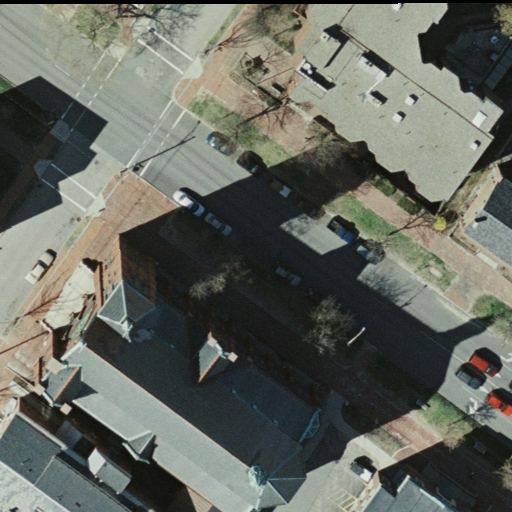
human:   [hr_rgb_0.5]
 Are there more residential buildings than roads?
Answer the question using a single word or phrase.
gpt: yes

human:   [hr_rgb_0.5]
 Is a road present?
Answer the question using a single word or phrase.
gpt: yes

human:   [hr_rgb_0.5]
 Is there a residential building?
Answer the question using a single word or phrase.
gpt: yes

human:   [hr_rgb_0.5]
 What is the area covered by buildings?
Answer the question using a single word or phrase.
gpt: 7626m2

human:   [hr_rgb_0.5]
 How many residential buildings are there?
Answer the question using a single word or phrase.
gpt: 6

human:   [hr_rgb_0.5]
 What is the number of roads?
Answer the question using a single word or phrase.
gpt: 2

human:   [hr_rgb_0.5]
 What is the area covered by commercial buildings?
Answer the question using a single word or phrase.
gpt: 0m2

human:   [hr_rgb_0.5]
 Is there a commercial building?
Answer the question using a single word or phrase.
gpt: no

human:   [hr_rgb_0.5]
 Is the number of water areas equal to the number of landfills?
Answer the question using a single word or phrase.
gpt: yes

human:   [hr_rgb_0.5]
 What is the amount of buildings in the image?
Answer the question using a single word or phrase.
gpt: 6

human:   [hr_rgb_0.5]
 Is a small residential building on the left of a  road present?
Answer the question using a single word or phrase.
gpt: yes

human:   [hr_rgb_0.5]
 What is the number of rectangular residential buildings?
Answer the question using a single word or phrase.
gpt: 2

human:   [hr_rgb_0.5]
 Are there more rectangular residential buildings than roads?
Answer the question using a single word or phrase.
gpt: no

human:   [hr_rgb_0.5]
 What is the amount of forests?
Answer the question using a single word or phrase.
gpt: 0

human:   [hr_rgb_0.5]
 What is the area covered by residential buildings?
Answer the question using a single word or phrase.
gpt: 7626m2

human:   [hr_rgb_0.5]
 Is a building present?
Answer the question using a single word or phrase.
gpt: yes

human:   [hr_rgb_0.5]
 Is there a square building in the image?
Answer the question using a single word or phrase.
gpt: no

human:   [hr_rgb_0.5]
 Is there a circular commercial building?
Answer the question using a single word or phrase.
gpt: no

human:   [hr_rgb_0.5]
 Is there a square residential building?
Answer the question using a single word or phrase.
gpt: no

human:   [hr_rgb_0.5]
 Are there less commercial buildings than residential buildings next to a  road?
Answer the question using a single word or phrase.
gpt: yes

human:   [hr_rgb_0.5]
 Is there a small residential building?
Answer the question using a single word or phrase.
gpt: yes

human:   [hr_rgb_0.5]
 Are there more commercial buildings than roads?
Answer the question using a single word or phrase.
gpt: no

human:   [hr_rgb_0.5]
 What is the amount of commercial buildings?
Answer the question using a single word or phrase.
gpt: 0

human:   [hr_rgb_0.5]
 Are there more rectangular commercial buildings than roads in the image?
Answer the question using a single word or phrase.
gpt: no

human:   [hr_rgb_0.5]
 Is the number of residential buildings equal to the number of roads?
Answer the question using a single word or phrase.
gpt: no

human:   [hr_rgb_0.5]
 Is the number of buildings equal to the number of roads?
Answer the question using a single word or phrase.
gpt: no

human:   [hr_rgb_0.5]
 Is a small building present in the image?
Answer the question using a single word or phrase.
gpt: yes

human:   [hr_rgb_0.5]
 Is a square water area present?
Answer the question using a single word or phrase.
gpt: no

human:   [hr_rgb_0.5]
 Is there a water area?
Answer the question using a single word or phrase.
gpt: no

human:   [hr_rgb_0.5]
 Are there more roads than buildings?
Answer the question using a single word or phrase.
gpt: no

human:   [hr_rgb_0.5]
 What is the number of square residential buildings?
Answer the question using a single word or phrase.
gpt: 0

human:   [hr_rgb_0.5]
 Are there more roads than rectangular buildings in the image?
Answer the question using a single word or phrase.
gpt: no

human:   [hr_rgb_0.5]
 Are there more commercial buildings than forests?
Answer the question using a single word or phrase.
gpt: no

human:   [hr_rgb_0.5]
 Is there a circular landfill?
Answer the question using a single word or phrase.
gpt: no

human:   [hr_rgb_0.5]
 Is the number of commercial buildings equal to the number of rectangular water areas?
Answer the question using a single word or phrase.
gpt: yes

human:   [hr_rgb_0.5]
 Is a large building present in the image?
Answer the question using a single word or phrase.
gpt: yes

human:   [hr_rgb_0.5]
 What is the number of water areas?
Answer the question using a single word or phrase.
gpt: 0

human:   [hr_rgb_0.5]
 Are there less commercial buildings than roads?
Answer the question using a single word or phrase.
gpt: yes

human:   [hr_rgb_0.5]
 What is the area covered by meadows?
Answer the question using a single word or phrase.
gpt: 0m2

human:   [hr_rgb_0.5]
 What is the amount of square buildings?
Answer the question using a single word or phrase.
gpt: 0

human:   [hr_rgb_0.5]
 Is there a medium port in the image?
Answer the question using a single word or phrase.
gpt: no

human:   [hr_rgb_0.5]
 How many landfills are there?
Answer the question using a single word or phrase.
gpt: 0

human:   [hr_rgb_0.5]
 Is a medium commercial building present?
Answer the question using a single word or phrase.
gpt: no

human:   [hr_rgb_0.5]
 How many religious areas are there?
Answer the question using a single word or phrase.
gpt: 0

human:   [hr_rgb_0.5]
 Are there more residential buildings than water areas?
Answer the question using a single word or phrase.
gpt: yes

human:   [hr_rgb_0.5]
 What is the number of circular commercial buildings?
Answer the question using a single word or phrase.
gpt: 0

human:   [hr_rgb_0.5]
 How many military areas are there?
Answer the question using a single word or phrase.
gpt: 0

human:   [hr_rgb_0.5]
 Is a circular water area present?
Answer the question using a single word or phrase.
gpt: no

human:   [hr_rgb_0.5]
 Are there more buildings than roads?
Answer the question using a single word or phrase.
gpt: yes

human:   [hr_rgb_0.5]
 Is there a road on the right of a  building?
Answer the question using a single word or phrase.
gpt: yes

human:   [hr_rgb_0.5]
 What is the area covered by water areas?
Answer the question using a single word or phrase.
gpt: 0m2

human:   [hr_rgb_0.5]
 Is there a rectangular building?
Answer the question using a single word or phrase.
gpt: yes

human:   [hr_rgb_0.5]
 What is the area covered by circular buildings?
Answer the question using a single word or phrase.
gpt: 0m2

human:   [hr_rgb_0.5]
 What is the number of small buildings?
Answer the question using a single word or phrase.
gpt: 1

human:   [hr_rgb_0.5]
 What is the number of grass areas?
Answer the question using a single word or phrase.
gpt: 0

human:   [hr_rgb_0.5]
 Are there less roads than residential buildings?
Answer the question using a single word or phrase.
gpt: yes

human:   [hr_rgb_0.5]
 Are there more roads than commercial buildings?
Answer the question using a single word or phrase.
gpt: yes

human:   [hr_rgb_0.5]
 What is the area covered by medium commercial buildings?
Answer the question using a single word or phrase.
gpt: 0m2

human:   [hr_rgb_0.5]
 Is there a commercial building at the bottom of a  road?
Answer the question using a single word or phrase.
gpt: no

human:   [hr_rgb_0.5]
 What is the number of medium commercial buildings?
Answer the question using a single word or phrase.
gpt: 0

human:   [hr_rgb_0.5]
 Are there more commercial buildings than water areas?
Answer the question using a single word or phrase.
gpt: no

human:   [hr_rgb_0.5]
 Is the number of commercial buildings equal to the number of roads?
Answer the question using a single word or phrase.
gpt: no

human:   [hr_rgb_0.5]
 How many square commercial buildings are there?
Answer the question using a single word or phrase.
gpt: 0

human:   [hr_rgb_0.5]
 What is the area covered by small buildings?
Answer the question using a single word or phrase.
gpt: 59m2